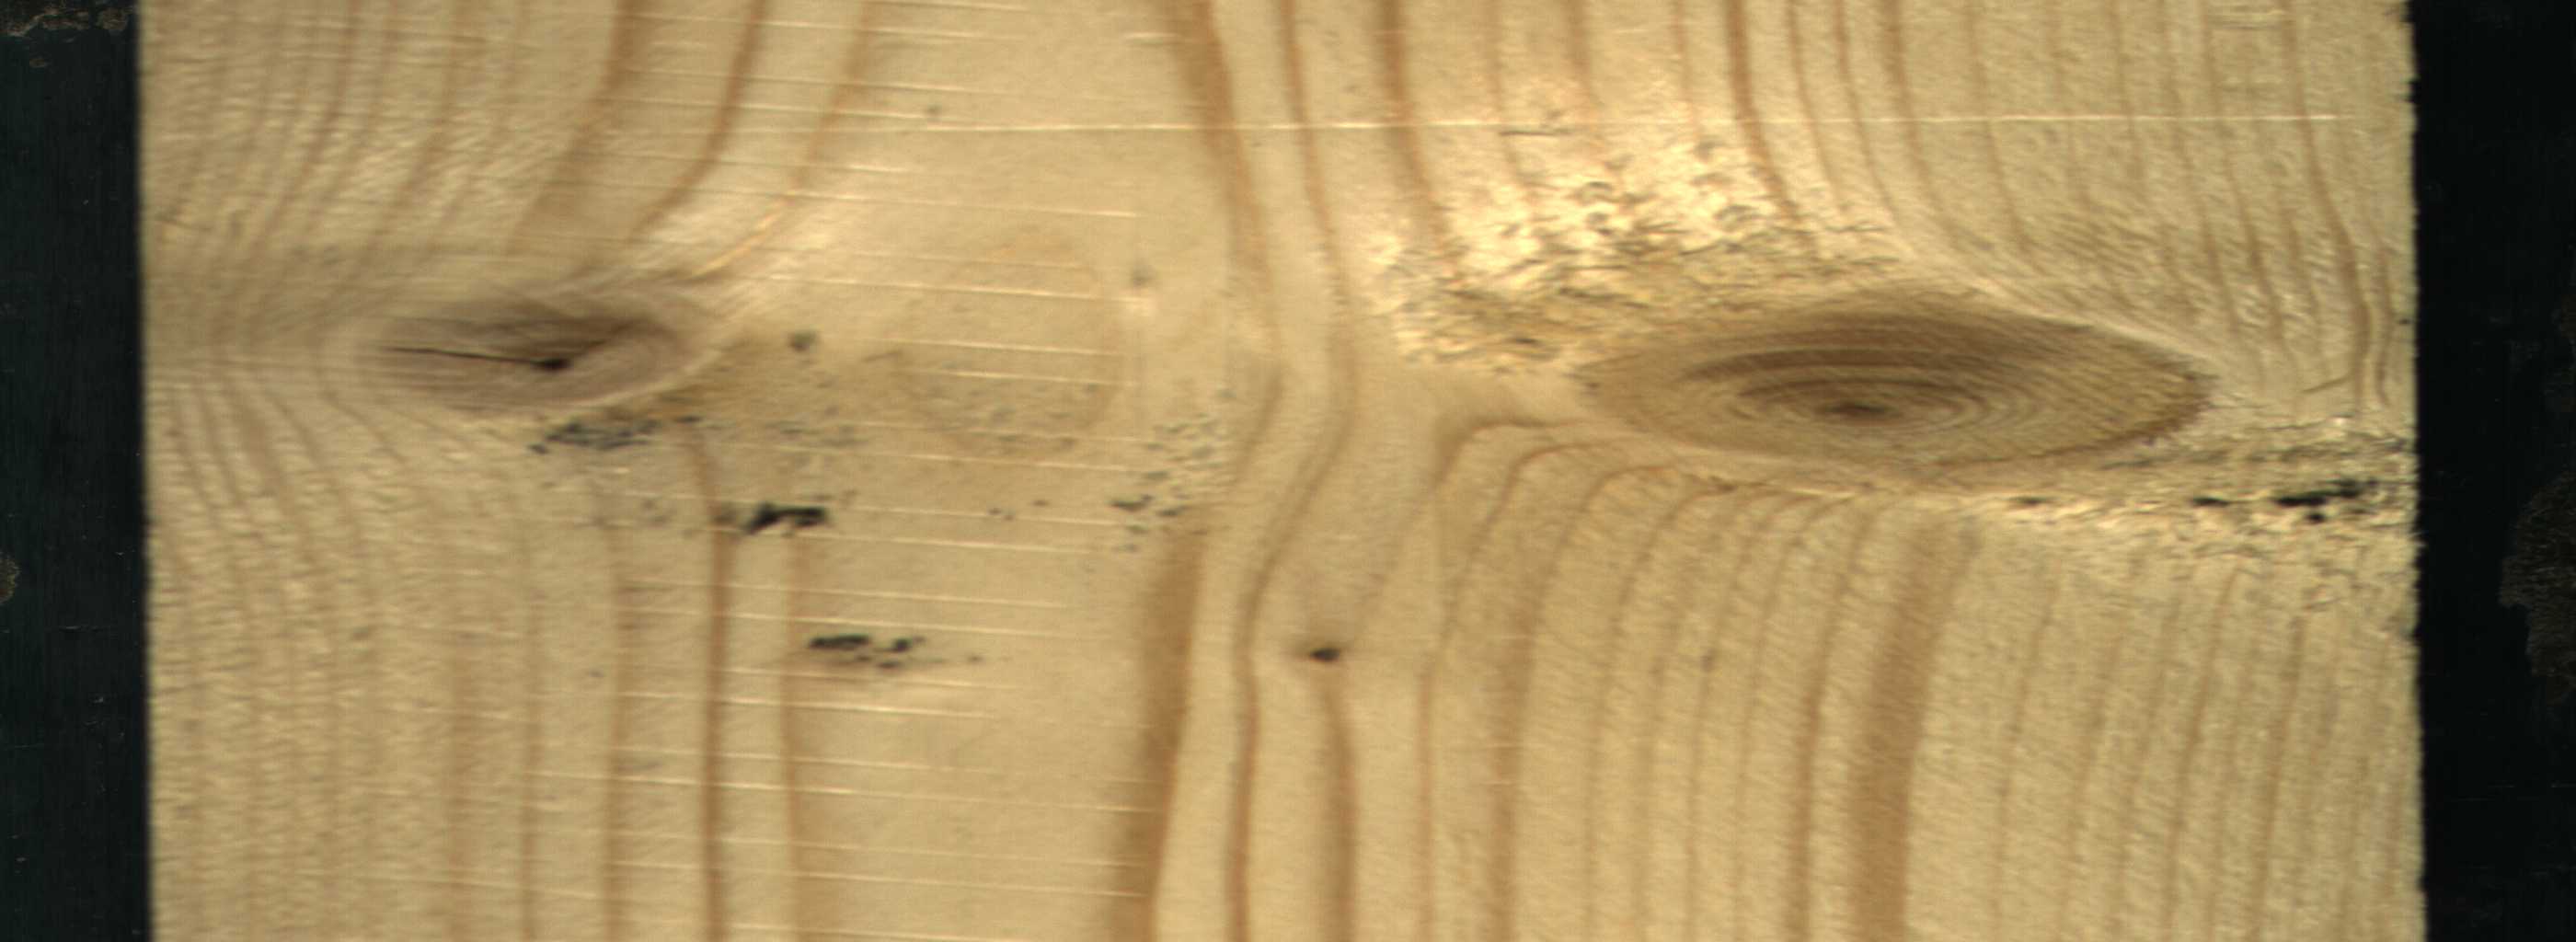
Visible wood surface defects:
knot_with_crack
Live_Knot